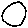
Label: circle